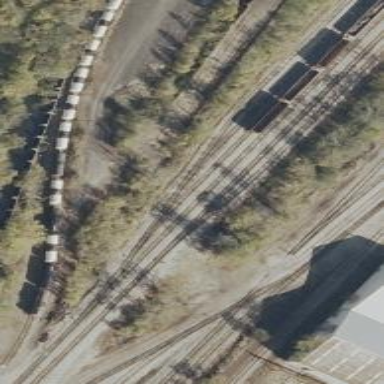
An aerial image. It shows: Railway yard.